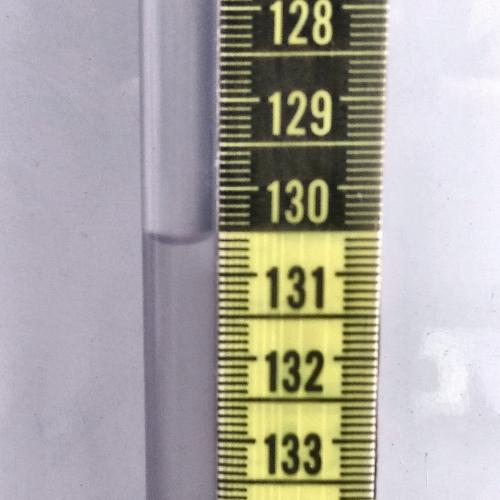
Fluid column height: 130.6 cm